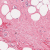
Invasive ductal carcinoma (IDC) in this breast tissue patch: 0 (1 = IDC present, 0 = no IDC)